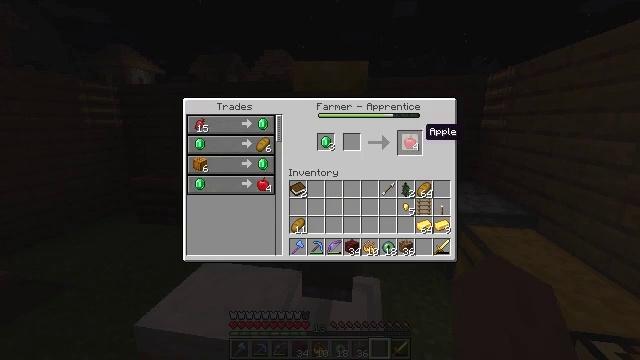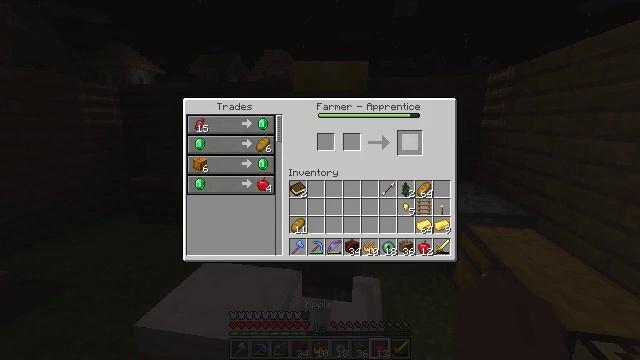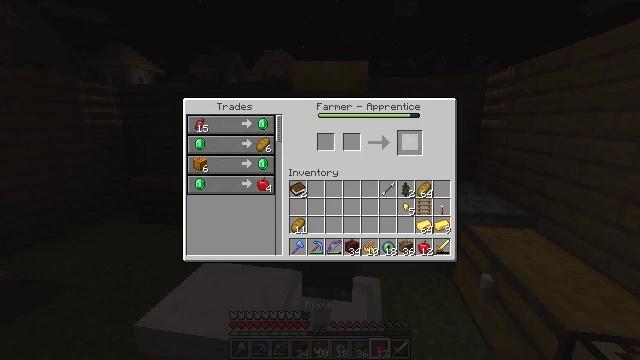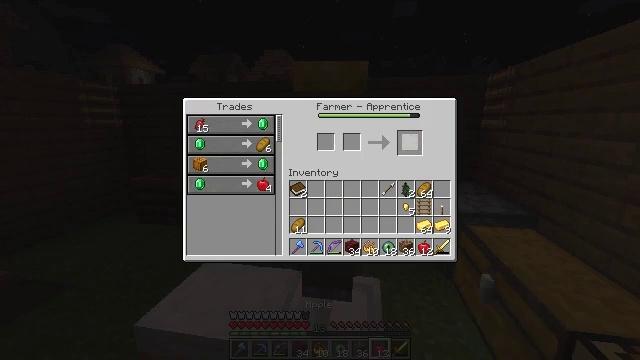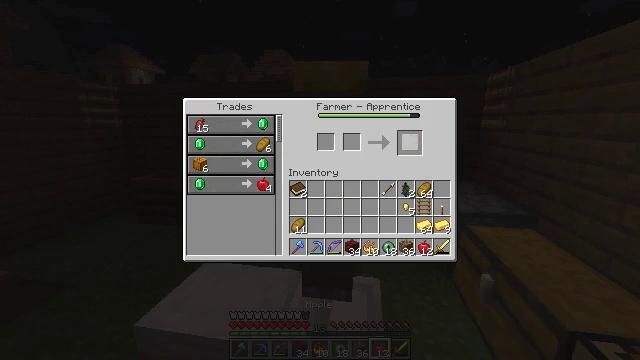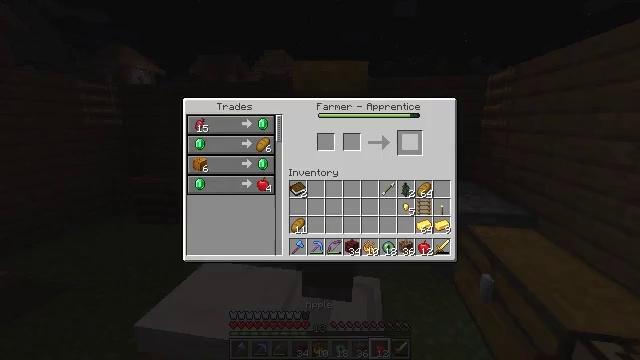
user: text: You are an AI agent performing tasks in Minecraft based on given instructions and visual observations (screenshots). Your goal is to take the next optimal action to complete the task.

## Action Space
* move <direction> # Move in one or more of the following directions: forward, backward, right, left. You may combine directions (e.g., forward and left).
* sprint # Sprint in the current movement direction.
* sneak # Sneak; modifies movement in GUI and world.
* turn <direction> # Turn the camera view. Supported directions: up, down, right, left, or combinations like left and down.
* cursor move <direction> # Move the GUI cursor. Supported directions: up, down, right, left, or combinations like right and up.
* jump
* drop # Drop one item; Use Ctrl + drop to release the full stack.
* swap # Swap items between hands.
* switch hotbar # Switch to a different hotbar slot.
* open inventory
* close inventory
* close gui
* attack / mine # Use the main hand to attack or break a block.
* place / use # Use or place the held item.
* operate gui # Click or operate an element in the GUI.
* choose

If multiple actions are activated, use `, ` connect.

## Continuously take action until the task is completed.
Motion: motion action
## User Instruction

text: Interact with the crafting table to craft an apple.
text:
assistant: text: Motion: sneak, operate gui
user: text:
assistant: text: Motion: sneak, operate gui
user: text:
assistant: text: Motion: sneak
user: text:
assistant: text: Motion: sneak
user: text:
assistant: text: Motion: sneak
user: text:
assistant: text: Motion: sneak